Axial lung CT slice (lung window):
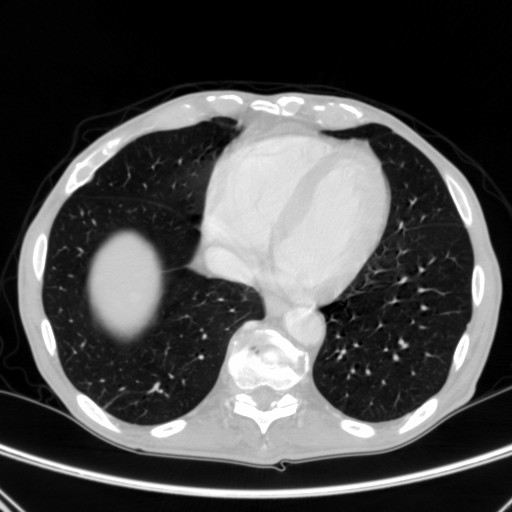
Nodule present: no